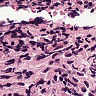
Metastatic tissue present: yes